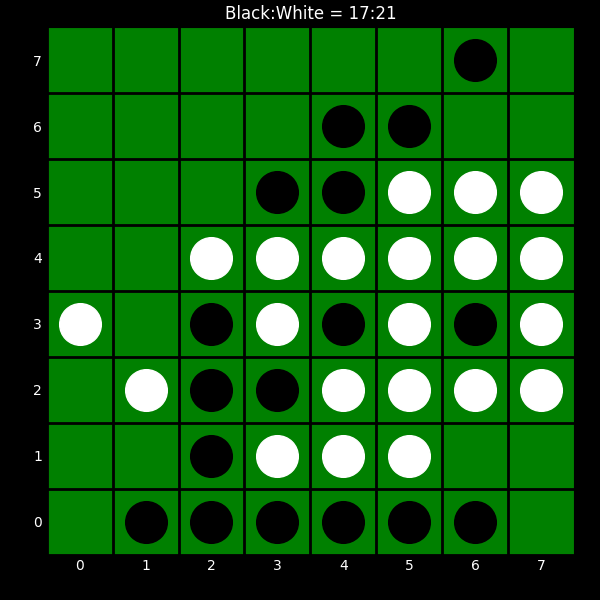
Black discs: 17
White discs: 21